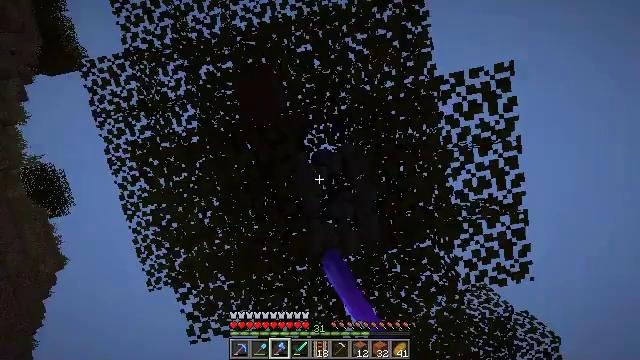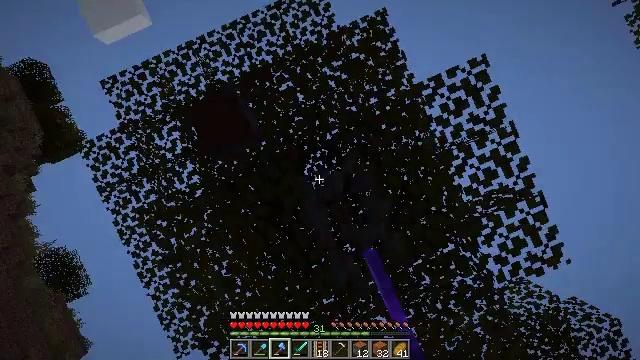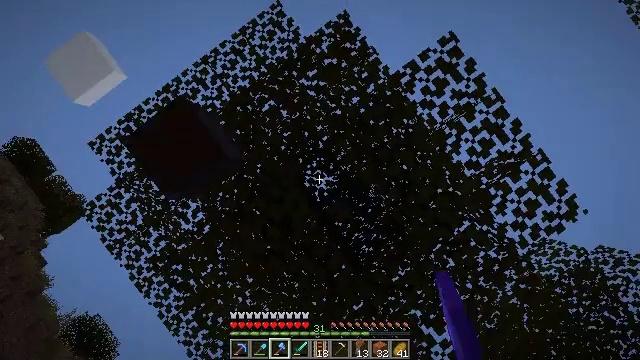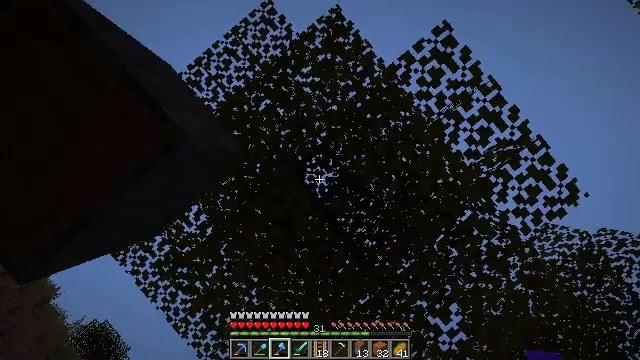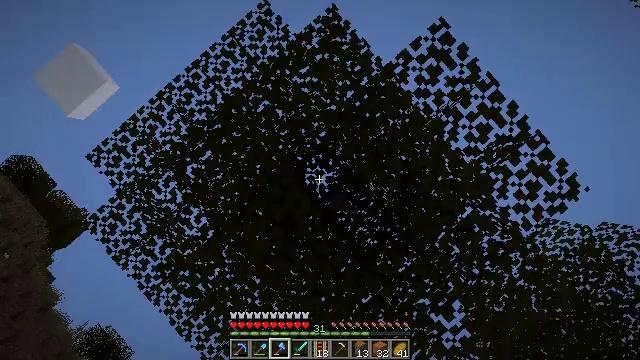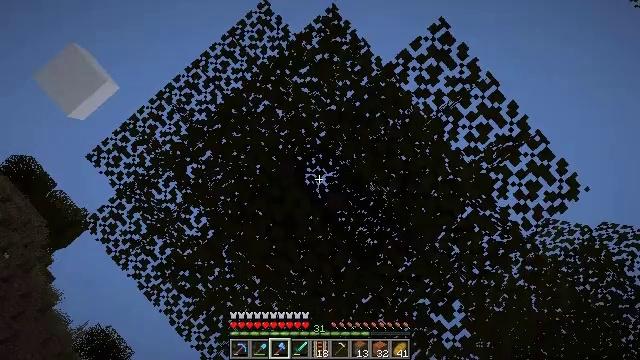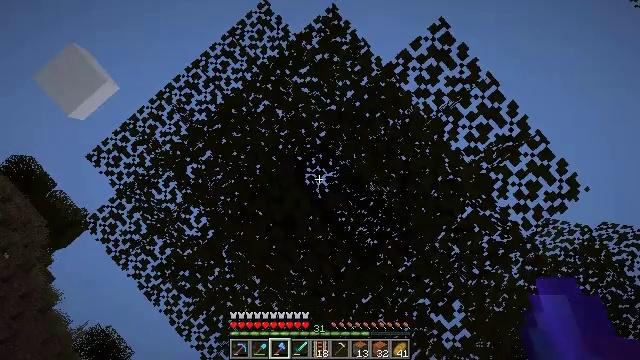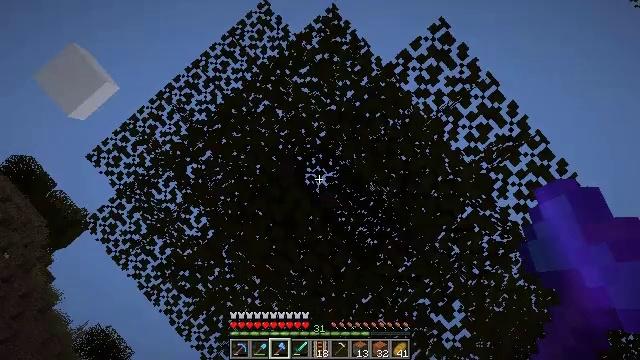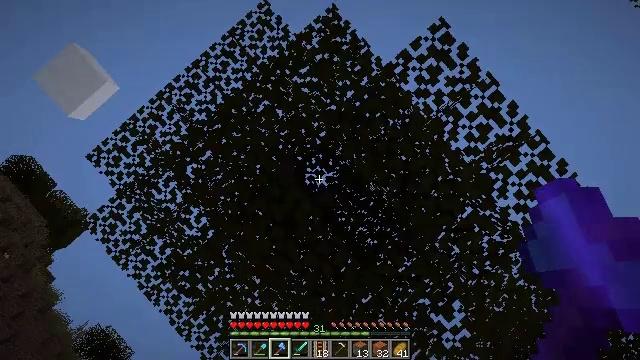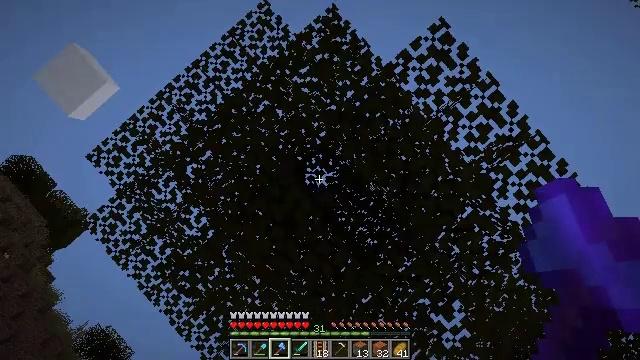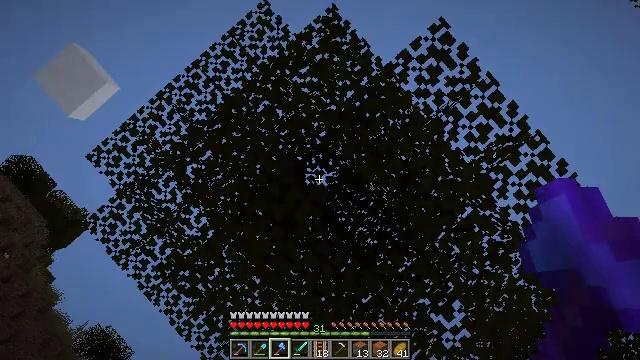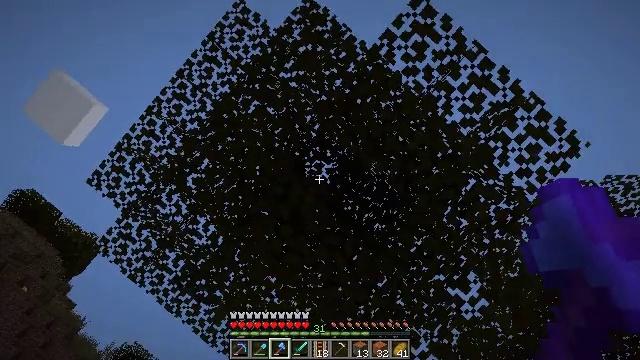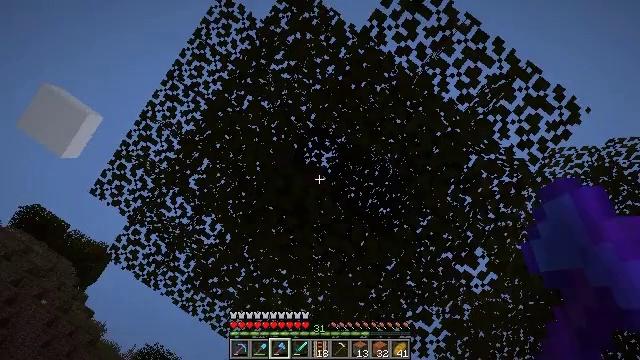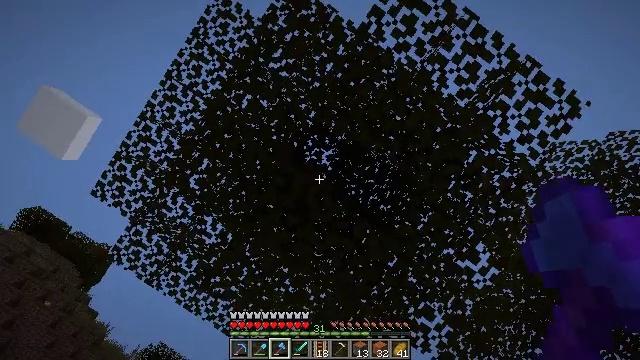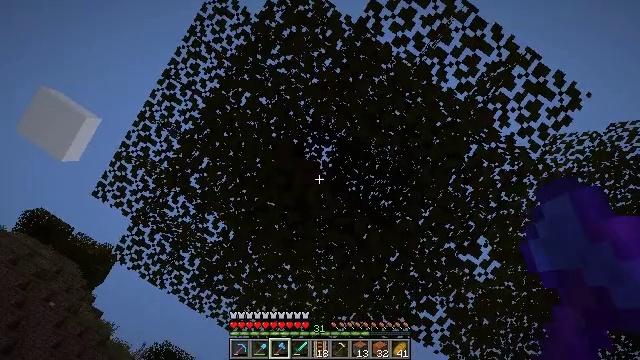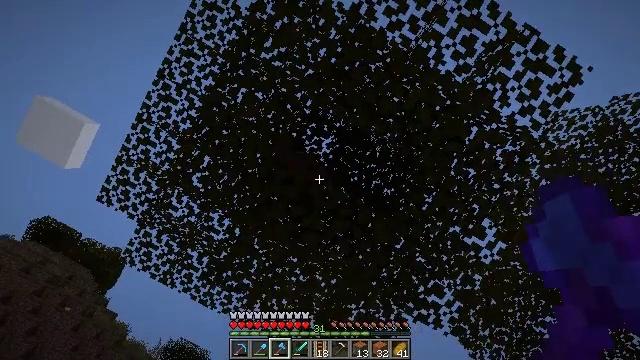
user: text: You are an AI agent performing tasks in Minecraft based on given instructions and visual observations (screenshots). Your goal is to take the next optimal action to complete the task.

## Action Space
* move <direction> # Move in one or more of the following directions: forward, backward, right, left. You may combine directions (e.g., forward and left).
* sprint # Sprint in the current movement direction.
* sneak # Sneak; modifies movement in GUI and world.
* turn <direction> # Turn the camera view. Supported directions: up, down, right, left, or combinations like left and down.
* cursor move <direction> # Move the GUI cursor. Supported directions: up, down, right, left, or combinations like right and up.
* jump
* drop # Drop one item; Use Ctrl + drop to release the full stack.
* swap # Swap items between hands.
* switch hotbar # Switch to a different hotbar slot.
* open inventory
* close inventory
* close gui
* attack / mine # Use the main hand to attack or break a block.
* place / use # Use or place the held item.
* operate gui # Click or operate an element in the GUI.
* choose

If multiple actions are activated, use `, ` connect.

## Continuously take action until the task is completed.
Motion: motion action
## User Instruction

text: Trim the tree by mining the acacia leaves.
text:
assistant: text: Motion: turn left and up, attack / mine
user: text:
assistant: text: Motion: turn left and up, attack / mine
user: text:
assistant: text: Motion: turn left, attack / mine
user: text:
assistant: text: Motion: turn left, attack / mine
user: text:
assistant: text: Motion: attack / mine
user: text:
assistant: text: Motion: attack / mine
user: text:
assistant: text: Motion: attack / mine
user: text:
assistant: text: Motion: attack / mine
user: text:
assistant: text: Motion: attack / mine
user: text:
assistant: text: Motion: attack / mine
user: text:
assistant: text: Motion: turn left and down, attack / mine
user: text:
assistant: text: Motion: turn left and down, attack / mine
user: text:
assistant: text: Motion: attack / mine
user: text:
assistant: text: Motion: turn left, attack / mine
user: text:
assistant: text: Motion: turn left and down, attack / mine
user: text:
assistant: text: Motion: turn left and down, attack / mine
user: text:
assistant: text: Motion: attack / mine
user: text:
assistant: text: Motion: attack / mine
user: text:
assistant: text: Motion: turn left, attack / mine
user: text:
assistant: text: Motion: turn left, attack / mine
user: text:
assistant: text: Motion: turn left, attack / mine
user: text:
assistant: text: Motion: turn left, attack / mine
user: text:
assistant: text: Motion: turn left and up, attack / mine
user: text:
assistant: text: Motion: turn left, attack / mine
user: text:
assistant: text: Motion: turn left, attack / mine
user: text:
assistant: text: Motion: turn left, attack / mine
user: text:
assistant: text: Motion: turn left, attack / mine
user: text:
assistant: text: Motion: turn left, attack / mine
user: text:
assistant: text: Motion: attack / mine
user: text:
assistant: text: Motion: attack / mine